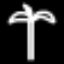
Label: palm tree